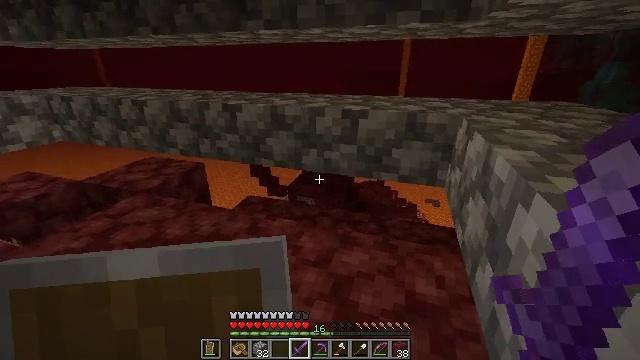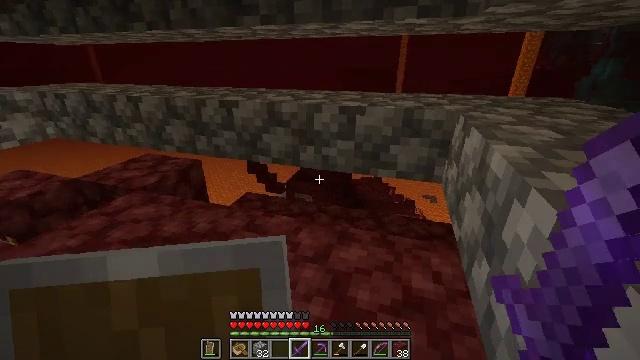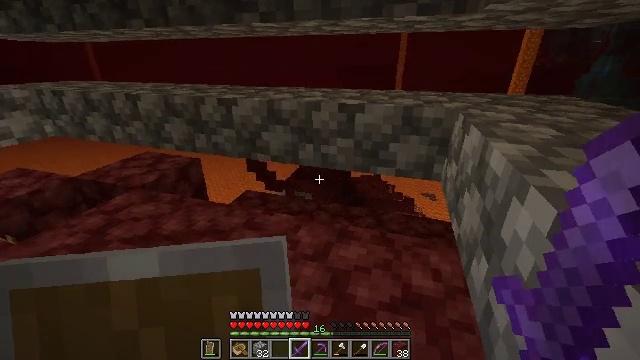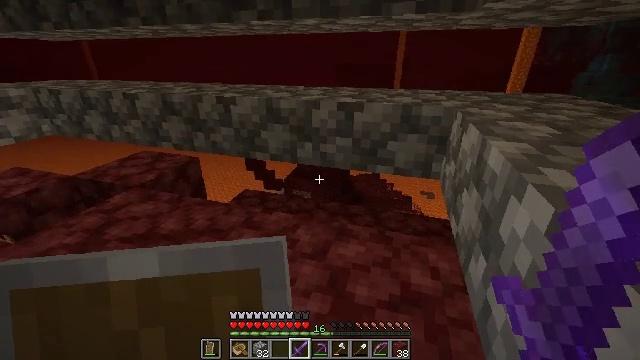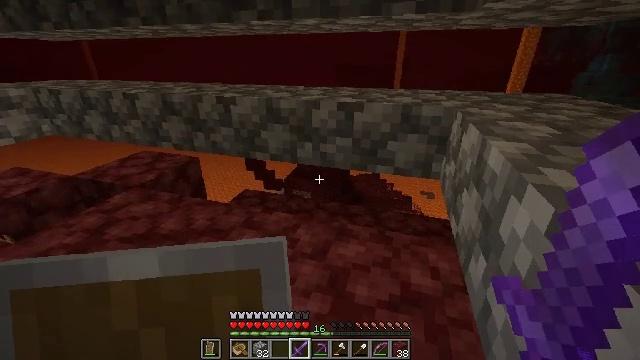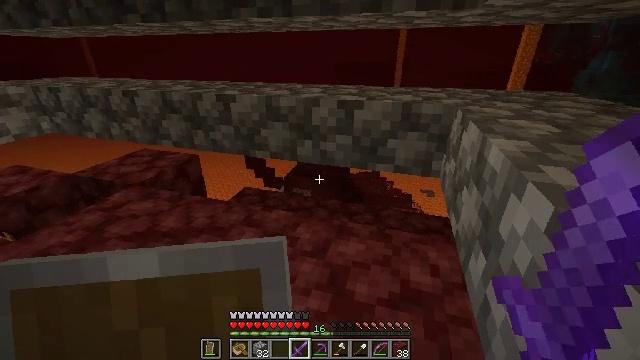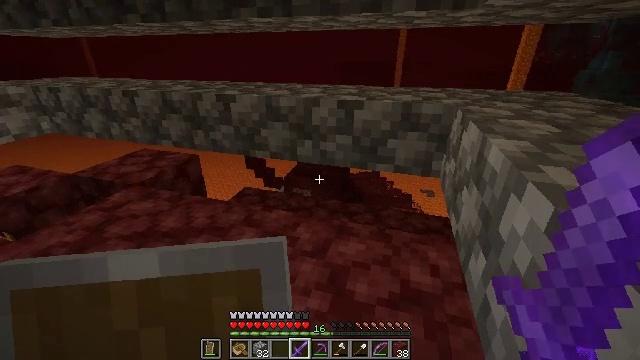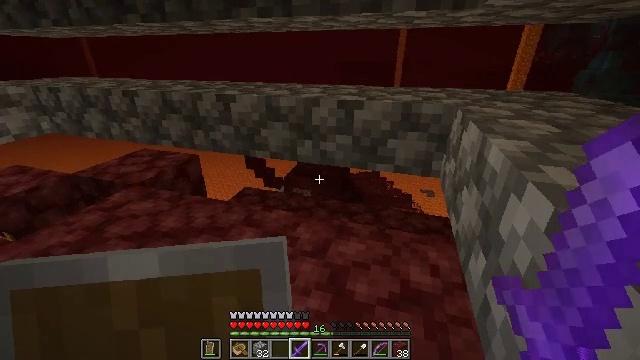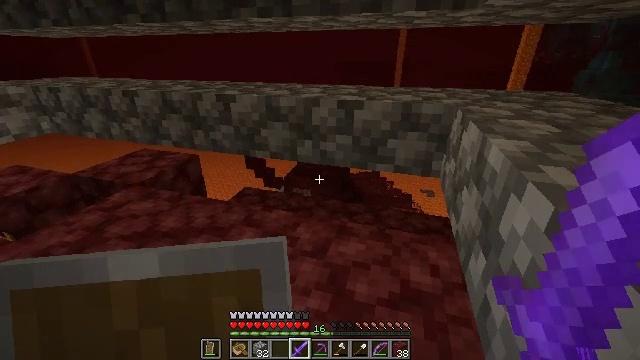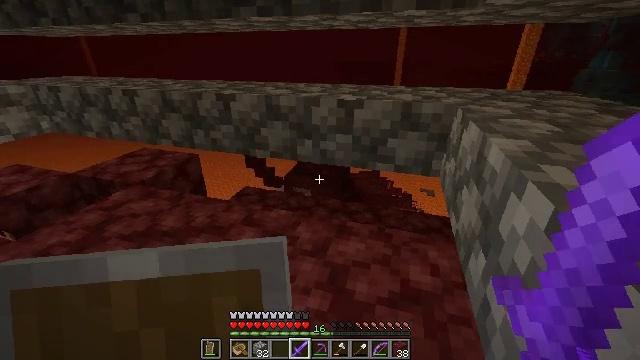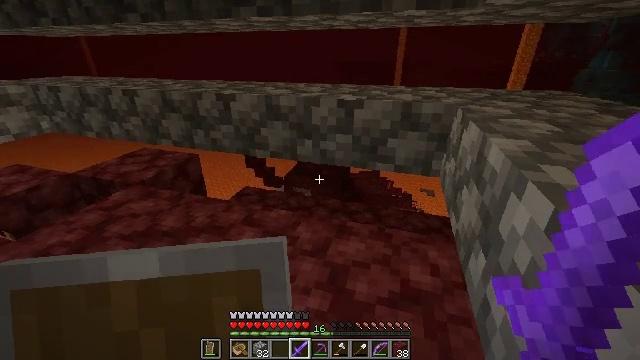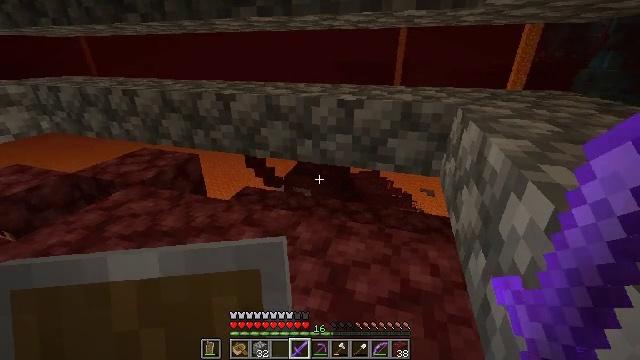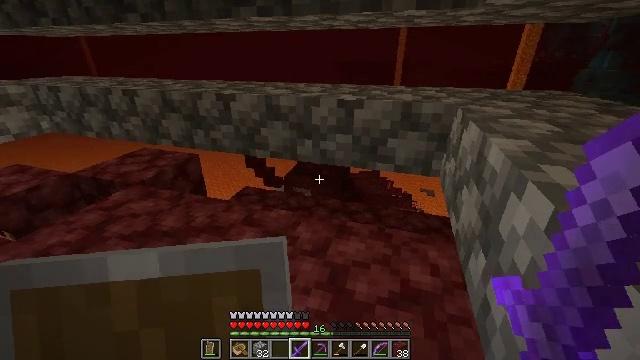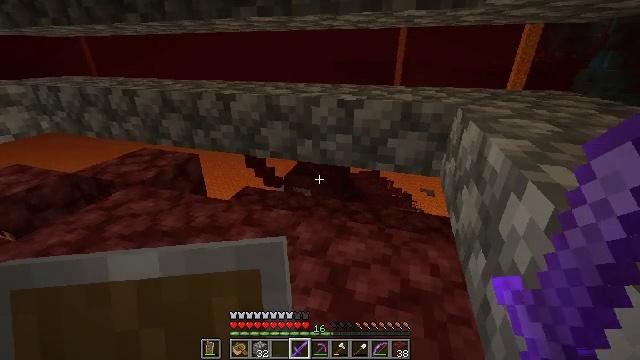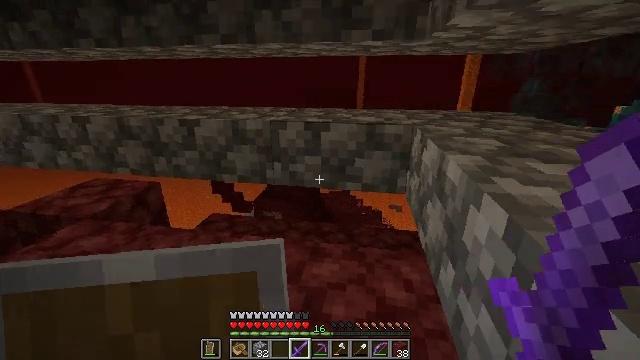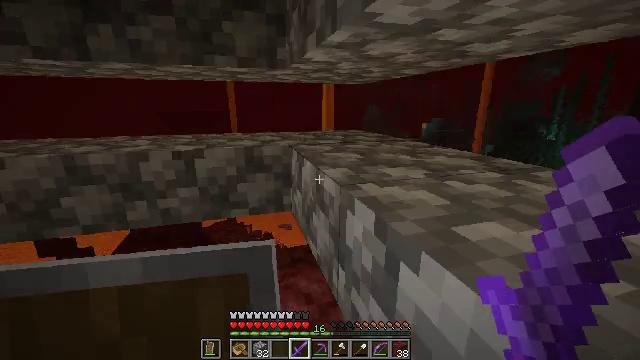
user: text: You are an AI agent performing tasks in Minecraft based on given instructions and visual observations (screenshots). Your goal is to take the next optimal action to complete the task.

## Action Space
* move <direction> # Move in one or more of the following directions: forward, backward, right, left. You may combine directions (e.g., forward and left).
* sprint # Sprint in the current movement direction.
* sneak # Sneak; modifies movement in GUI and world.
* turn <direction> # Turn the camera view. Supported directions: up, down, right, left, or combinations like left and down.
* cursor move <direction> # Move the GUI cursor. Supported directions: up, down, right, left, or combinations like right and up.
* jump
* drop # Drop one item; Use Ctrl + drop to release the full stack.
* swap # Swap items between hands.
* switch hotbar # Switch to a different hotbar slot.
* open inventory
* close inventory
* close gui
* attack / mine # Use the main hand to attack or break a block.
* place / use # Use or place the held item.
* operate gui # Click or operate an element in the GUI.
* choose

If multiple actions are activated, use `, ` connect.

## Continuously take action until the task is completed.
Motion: motion action
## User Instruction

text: Kill a zombified piglin.
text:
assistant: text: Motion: sneak
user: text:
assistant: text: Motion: sneak
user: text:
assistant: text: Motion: sneak
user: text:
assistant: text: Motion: sneak
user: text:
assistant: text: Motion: sneak
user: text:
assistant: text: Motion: sneak
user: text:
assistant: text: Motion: sneak
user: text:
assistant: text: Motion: sneak
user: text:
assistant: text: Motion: sneak
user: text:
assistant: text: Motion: sneak
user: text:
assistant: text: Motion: sneak
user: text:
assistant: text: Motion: sneak
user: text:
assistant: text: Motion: sneak
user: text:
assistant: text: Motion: sneak, turn right and up
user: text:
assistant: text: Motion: sneak, turn right and up
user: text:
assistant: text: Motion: sneak, turn right and up
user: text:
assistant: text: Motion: sneak, turn right
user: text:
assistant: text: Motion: sneak, turn right
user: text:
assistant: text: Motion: sneak, turn right
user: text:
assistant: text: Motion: sneak
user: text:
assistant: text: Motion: sneak
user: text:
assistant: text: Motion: sneak
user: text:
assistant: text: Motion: sneak, turn right and up
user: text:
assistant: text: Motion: sneak, turn right and up
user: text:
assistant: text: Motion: sneak, turn right
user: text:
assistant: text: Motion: sneak
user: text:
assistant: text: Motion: sneak
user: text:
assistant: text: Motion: sneak, turn up
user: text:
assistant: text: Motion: sneak
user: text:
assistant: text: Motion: sneak